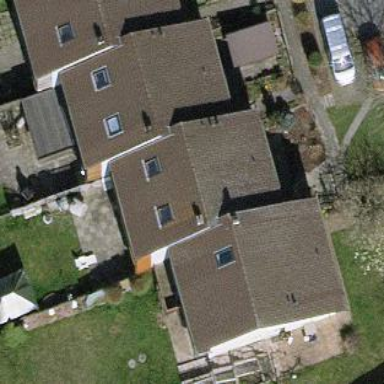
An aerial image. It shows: Terrace building.